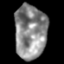
Tissue: lung
Cell type: Others
Senescence score: 0.2003
Nuclear area (px): 1688
Mean DAPI intensity: 139.258